Interaction volume radius: 5 \u00c5
Interaction volume height: 25 \u00c5
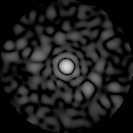
Disorder parameter: 0.8715